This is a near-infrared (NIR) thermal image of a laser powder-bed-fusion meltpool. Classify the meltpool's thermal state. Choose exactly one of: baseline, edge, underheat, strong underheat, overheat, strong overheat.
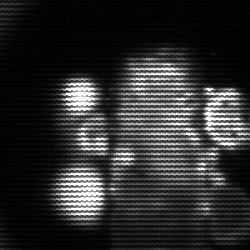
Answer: strong underheat